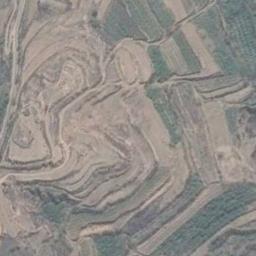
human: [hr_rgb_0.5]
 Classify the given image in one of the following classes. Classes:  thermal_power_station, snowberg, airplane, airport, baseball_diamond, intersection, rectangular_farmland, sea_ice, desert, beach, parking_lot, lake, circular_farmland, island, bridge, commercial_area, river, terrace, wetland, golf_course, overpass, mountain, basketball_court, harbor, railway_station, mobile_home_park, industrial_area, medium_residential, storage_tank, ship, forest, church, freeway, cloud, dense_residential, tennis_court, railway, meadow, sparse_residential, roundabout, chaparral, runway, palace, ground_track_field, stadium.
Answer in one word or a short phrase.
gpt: terrace